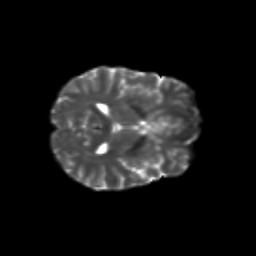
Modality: T2w
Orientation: axial
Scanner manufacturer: siemens
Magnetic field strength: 3 T
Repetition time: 9.2 s
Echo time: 0.084 s